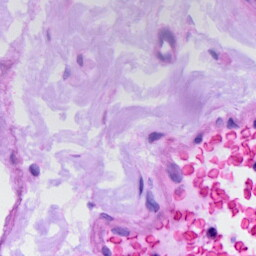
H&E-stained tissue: Ovarian